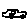
Label: car